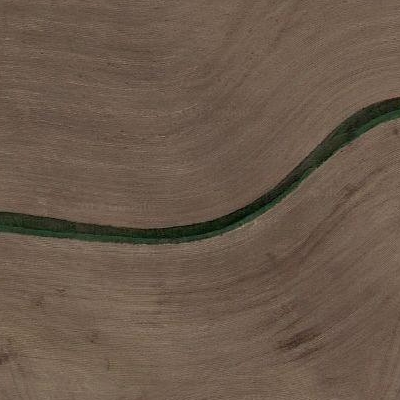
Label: bField